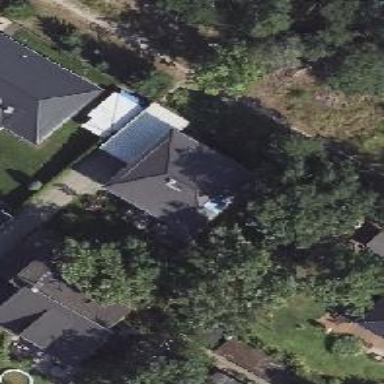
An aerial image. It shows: House with hipped roof.